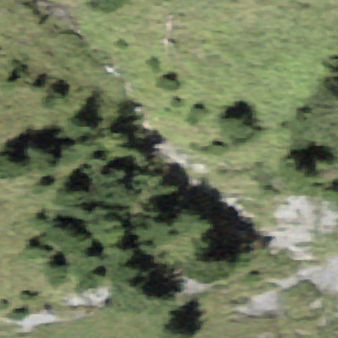
Label: other